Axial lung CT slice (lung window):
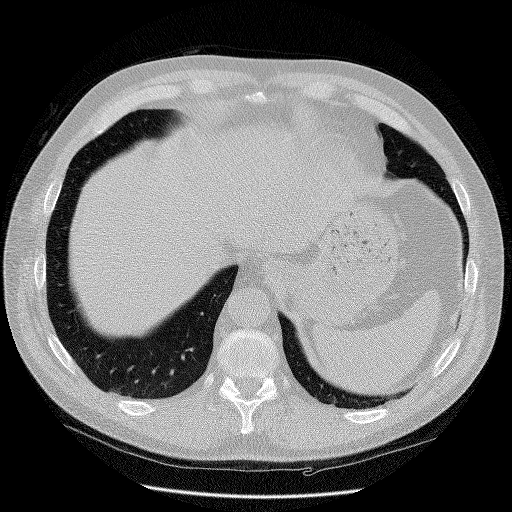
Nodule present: no